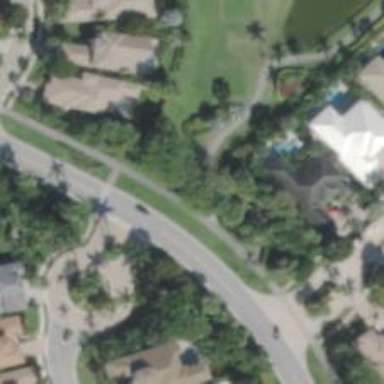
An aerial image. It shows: Golf cartpath that is also road path.